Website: walmart
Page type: payment
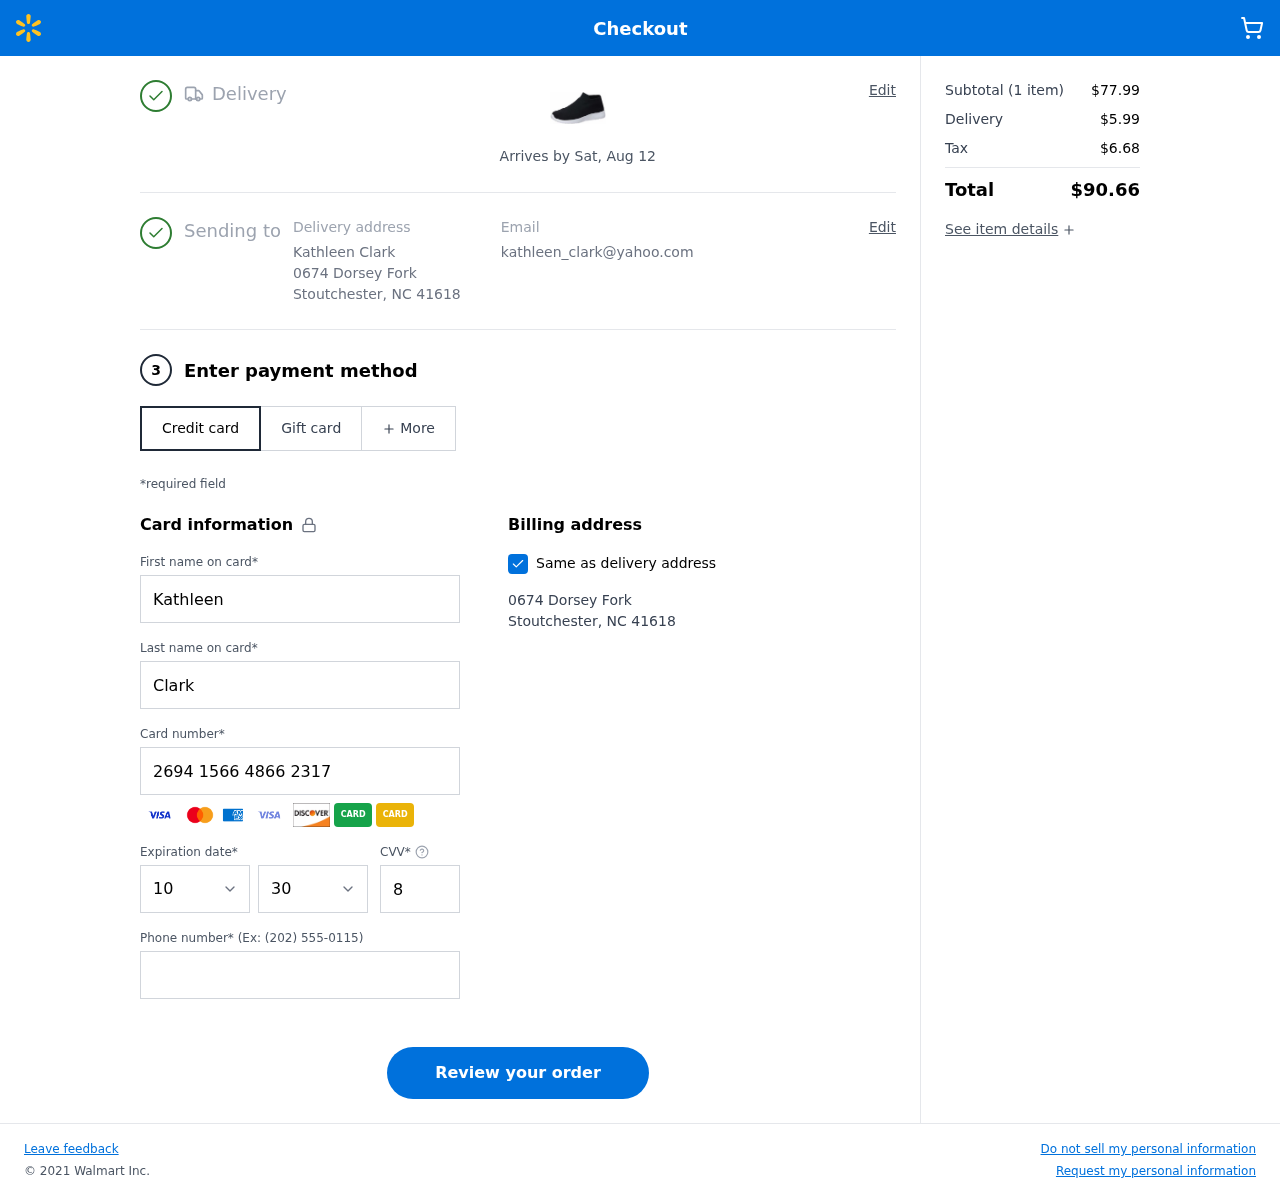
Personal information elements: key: PII_CARD_CVV
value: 882
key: PII_CARD_EXPIRY_MONTH
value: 10
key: PII_CARD_EXPIRY_YEAR
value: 30
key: PII_CARD_NUMBER
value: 2694 1566 4866 2317
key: PII_CITY
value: Stoutchester
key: PII_EMAIL
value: kathleen_clark@yahoo.com
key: PII_FIRSTNAME
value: Kathleen
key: PII_FULLNAME
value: Kathleen Clark
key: PII_LASTNAME
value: Clark
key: PII_PHONE
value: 8123667380
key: PII_POSTCODE
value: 41618
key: PII_STATE_ABBR
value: NC
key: PII_STREET
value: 0674 Dorsey Fork
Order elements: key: ORDER_DELIVERY_DATE
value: Arrives by Sat, Aug 12
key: ORDER_NUM_ITEMS
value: (1 item)
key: ORDER_SUBTOTAL
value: $77.99
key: ORDER_SHIPPING_COST
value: $5.99
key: ORDER_TAX
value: $6.68
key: ORDER_TOTAL
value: $90.66